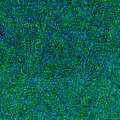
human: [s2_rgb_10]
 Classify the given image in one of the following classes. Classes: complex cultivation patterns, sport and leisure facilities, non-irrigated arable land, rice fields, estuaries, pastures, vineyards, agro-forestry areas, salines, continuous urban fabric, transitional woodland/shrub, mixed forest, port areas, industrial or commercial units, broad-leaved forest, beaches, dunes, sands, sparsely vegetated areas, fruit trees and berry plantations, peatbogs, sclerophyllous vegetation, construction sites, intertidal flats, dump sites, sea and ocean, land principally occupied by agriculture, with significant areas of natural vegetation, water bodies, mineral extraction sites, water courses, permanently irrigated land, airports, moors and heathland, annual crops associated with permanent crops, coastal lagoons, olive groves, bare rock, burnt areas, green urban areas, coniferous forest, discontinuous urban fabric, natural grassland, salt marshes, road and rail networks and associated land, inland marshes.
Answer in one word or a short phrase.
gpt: sea and ocean